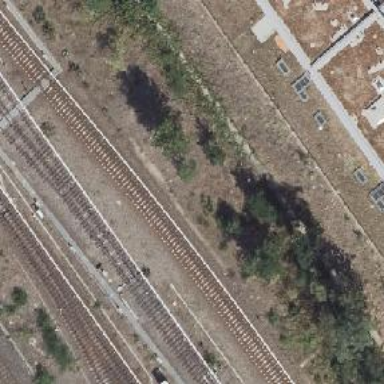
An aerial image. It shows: Light rail railway line with electrified rails.